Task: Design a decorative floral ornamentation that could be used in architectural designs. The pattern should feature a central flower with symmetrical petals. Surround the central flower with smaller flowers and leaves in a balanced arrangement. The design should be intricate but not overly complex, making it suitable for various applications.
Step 995:
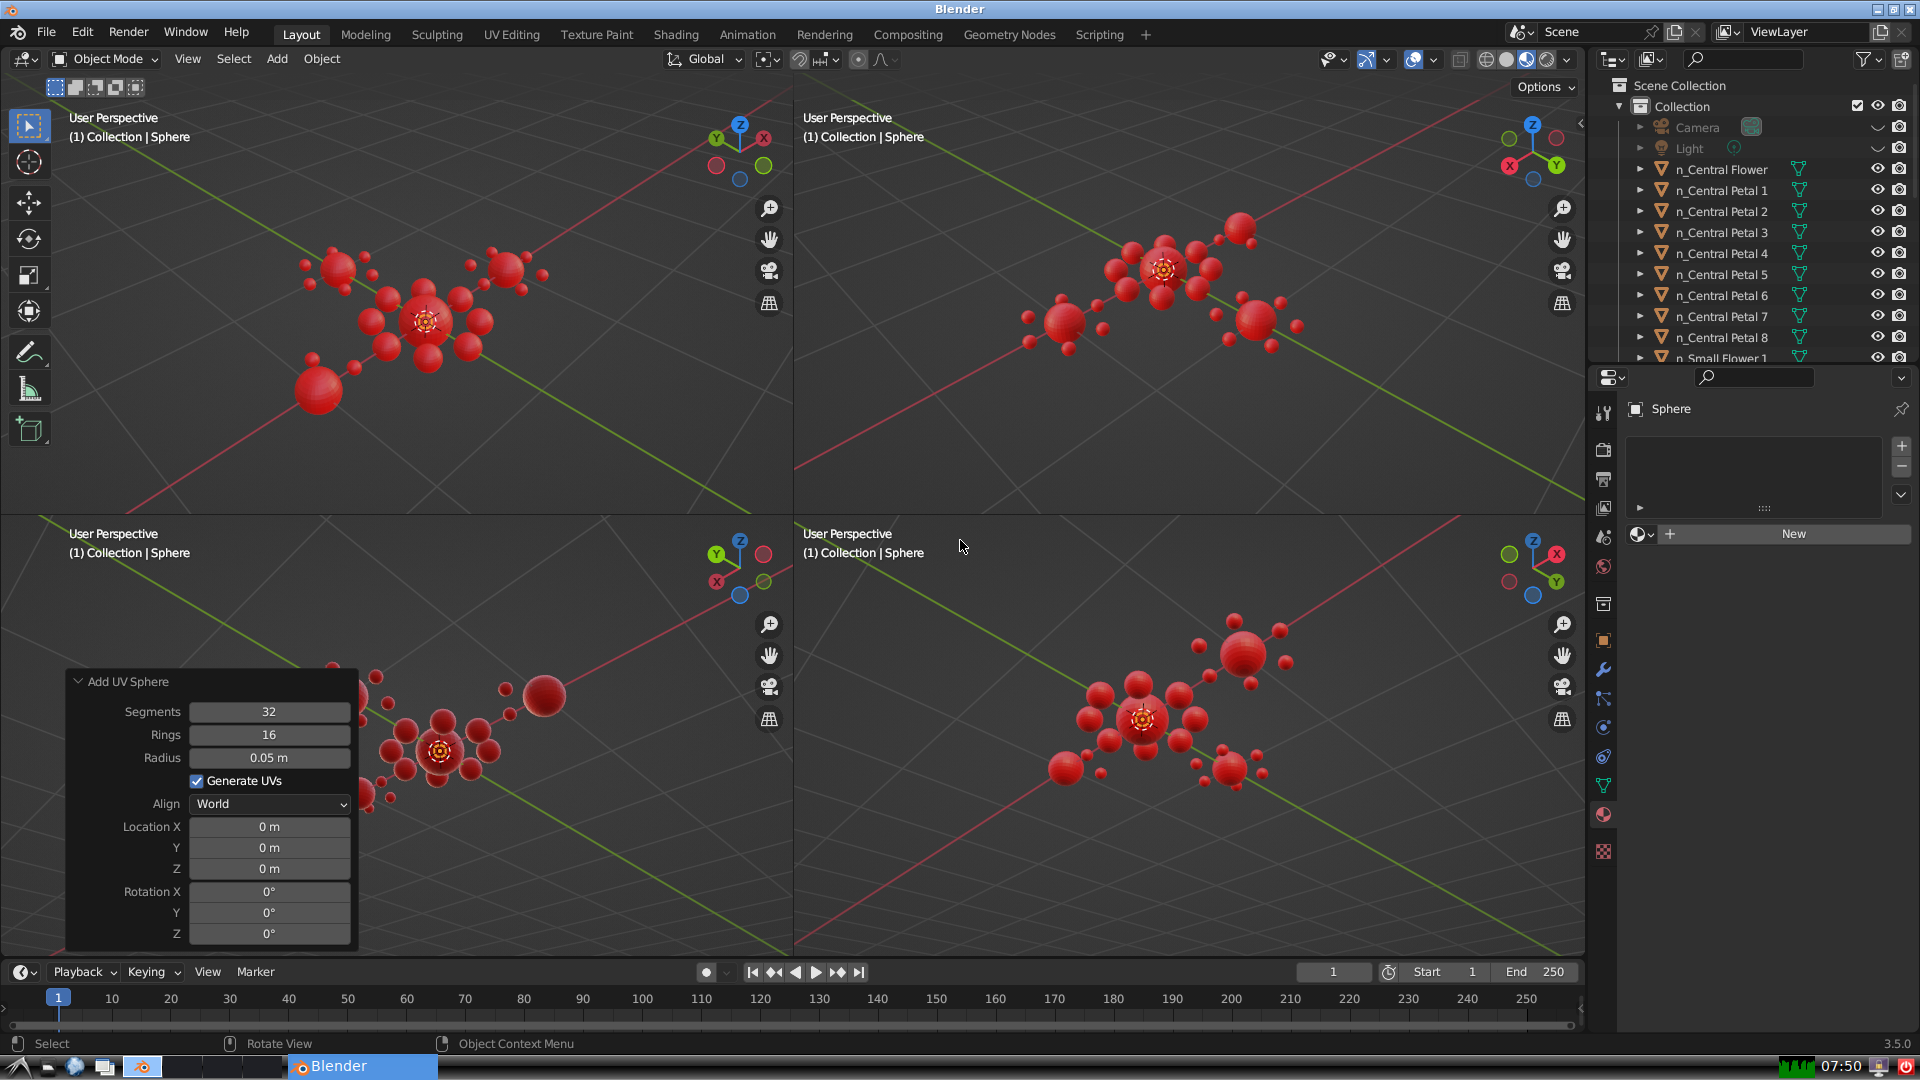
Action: {"mouse_move": [270, 827]}